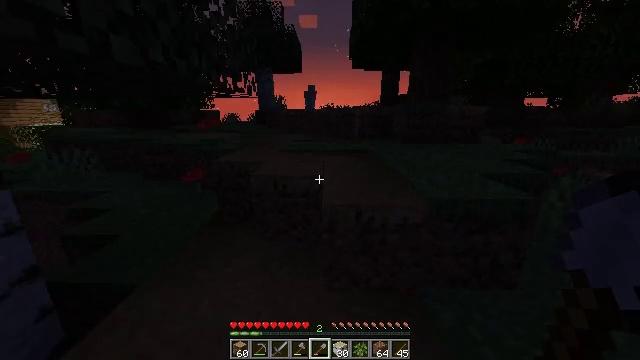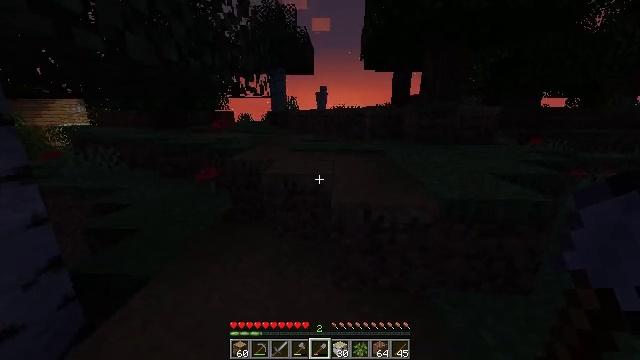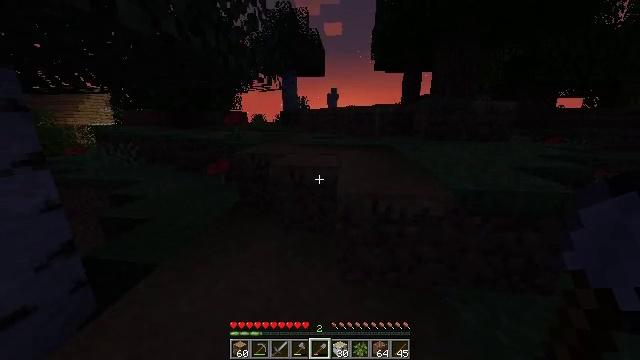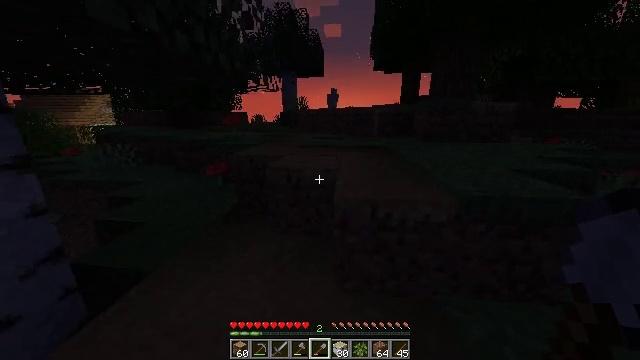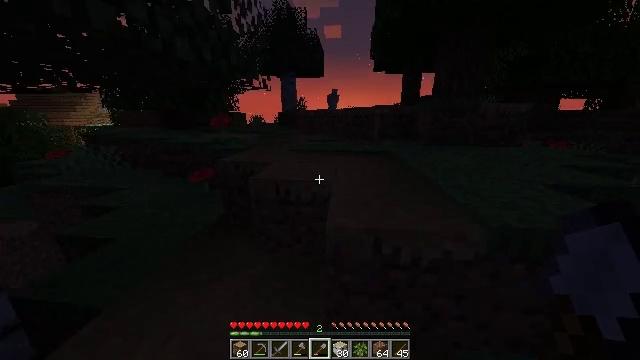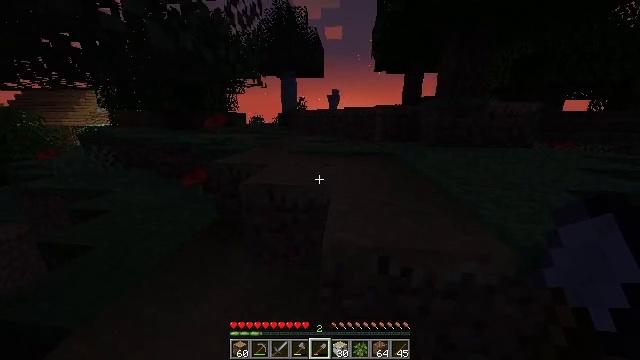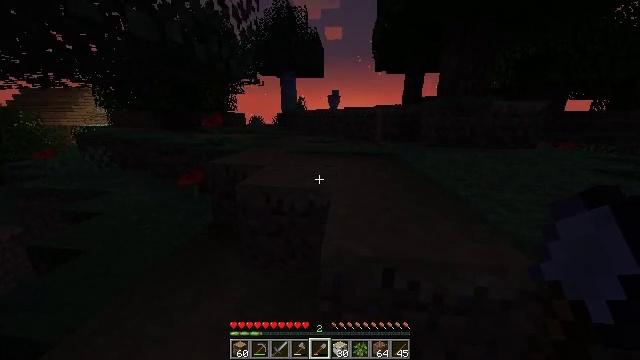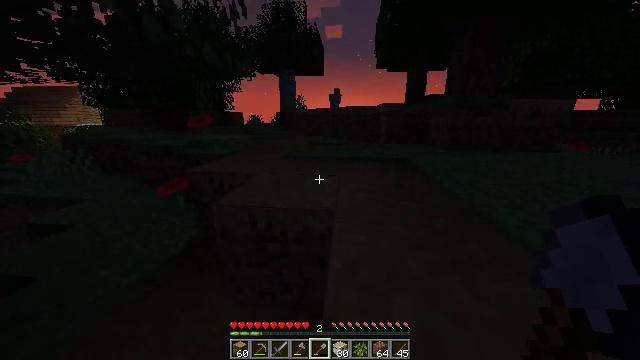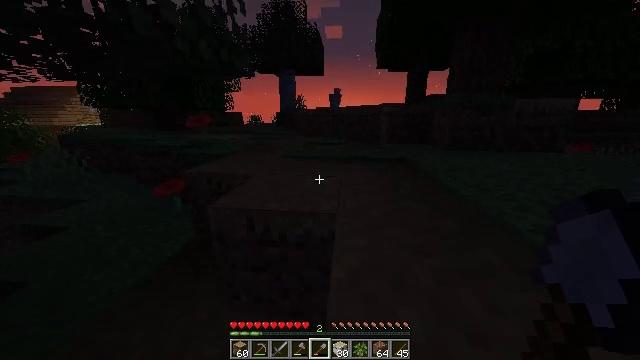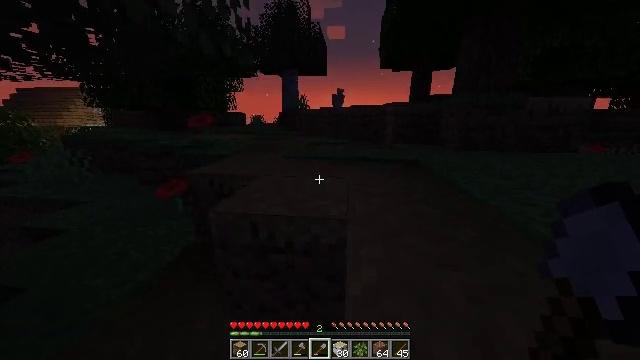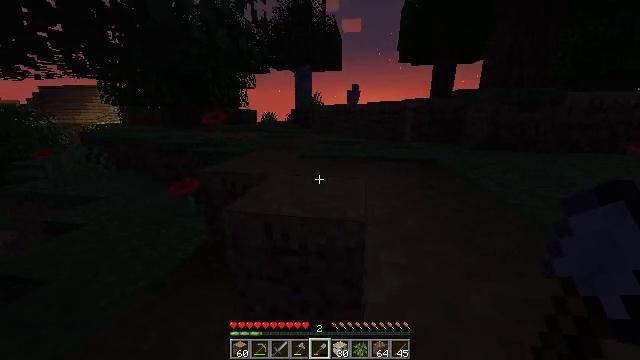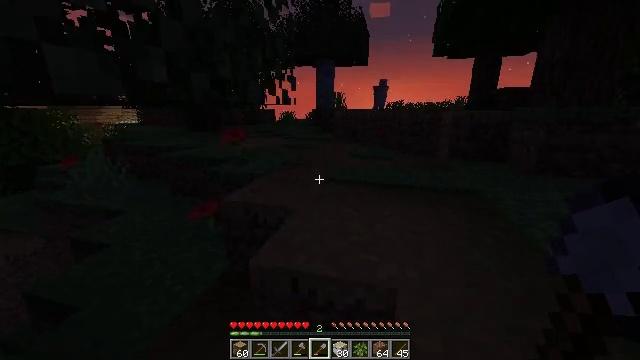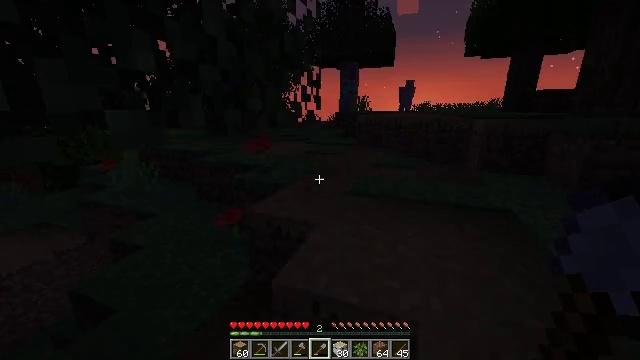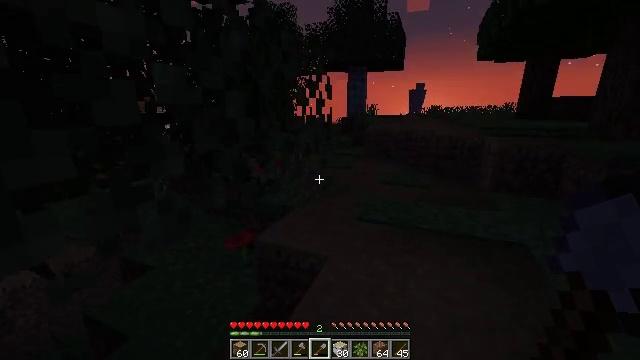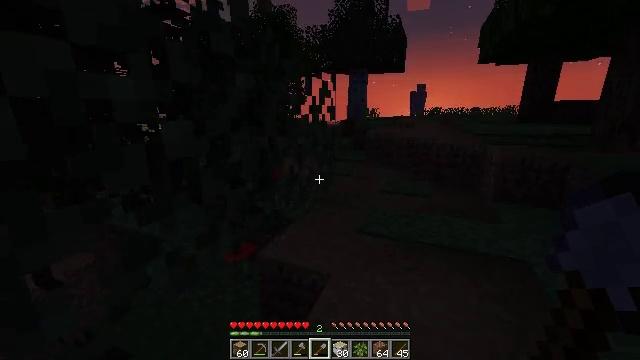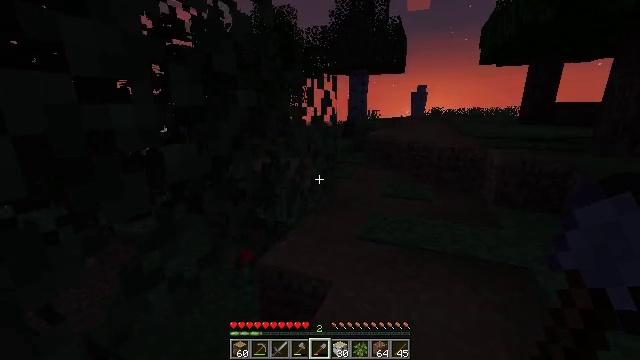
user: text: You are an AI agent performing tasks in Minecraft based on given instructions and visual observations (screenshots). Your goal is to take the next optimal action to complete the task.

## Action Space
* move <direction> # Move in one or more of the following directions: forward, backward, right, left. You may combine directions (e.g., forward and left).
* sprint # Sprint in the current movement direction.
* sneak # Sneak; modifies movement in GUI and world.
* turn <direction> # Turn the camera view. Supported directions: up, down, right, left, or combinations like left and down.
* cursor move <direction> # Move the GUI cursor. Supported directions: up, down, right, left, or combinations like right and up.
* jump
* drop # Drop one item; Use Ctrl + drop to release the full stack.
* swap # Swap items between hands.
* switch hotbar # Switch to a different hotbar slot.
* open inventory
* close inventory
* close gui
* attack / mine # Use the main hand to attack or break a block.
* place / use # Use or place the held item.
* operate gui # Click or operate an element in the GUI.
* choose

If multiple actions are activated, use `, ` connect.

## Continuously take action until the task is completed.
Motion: motion action
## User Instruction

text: Destroy the yellow bed to recycle it.
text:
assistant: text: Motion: move forward, sprint, turn left
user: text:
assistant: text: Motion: move forward, sprint, turn left
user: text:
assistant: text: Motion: move forward, sprint
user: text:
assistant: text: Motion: move forward, sprint
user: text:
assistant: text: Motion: move forward, sprint
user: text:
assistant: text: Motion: move forward, sprint
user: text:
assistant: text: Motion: move forward, sprint
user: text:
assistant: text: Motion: move forward, sprint
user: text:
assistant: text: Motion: move forward, sprint
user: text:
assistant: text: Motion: move forward, sprint, turn left
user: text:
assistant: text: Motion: move forward, sprint, turn left, jump
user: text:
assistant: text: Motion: move forward, sprint, turn left, jump
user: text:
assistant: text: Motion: move forward, sprint, turn left, jump
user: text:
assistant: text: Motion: move forward, sprint, jump
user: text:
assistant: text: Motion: move forward, sprint, jump
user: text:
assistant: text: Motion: move forward, sprint
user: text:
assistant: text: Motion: move forward, sprint
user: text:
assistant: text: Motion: move forward, sprint
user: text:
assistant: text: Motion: move forward, sprint
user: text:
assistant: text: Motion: move forward, sprint
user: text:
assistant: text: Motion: move forward, sprint
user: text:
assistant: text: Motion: move forward, sprint, turn left
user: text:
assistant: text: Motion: move forward, sprint
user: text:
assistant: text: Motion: move forward, sprint
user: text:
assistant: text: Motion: move forward, sprint, turn right
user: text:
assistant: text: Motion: move forward, sprint, turn right
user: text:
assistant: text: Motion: move forward, sprint, turn right
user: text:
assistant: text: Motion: move forward, sprint, turn right
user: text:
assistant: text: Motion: move forward, sprint, turn right
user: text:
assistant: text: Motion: move forward, sprint, turn right, jump